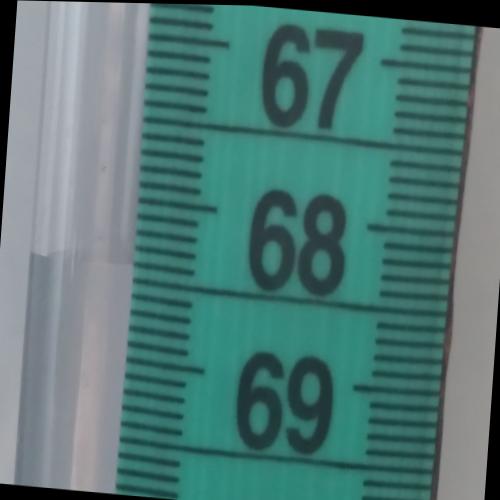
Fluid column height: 68.4 cm